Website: walmart
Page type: billing-address
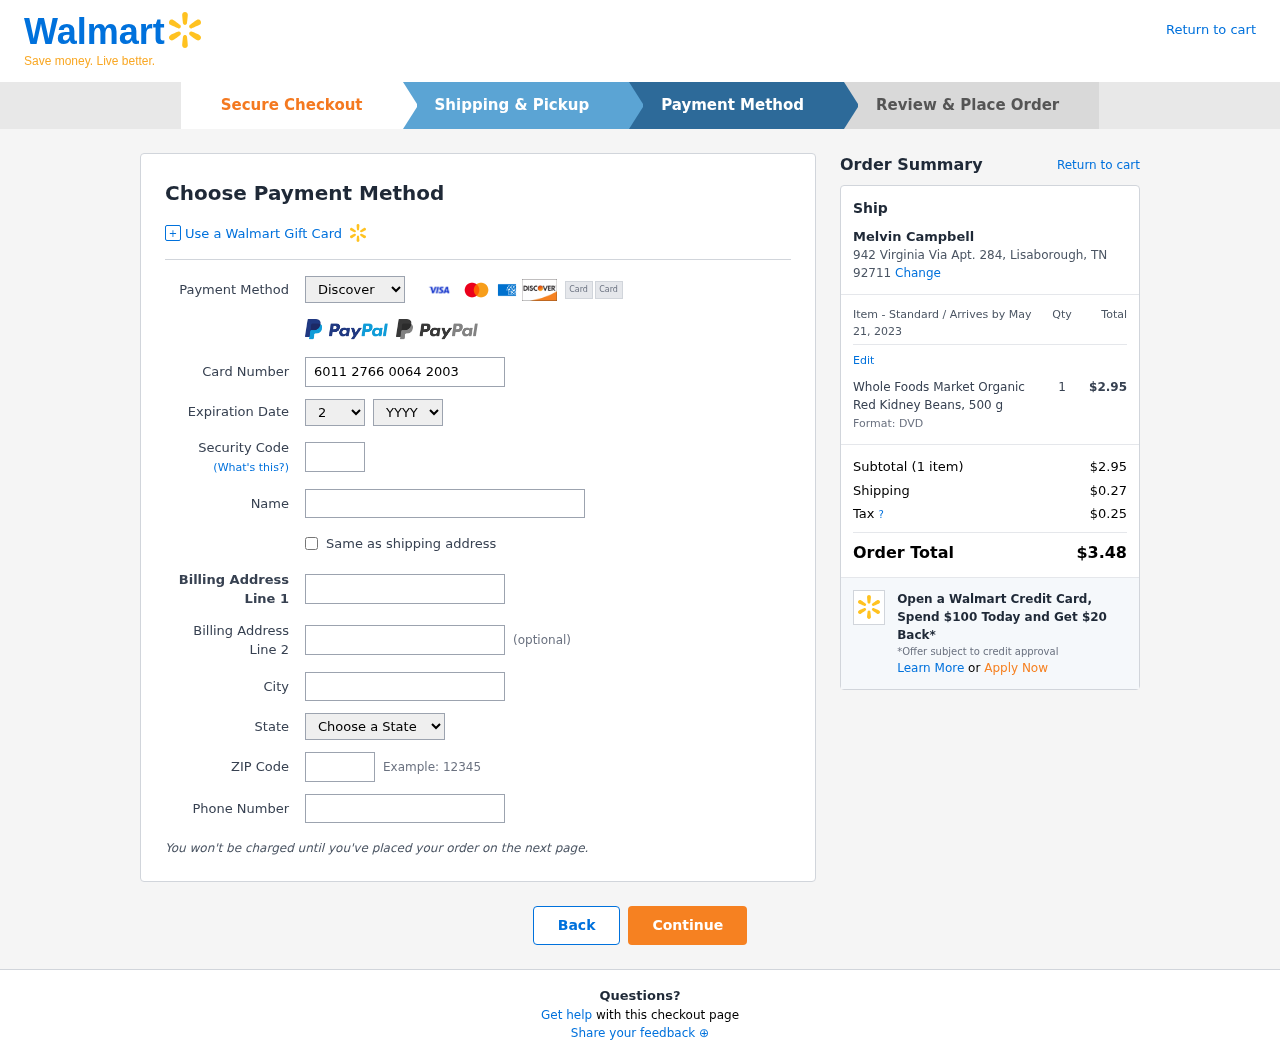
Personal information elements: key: PII_CARD_CVV
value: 198
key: PII_CARD_EXPIRY_MONTH
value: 02
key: PII_CARD_EXPIRY_YEAR
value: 26
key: PII_CARD_NUMBER
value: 6011 2766 0064 2003
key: PII_CARD_TYPE
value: Discover
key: PII_CITY
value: Lisaborough
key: PII_CITY_STATE_ZIP
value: Lisaborough, TN 92711
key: PII_FULLNAME
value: Melvin Campbell
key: PII_PHONE
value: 5587465092
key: PII_POSTCODE
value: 92711
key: PII_STATE
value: Tennessee
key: PII_STREET
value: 942 Virginia Via Apt. 284
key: PII_FULLNAME2
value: Melvin Campbell
Product elements: key: PRODUCT1_NAME
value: Whole Foods Market Organic Red Kidney Beans, 500 g
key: PRODUCT1_PRICE
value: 2.95
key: PRODUCT1_QUANTITY
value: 1
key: PRODUCT1_DESC
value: Format: DVD
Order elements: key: ORDER_DELIVERY_DATE
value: May 21, 2023
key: ORDER_NUM_ITEMS
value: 1
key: ORDER_SUBTOTAL
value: $2.95
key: ORDER_SHIPPING_COST
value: $0.27
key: ORDER_TAX
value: $0.25
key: ORDER_TOTAL
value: $3.48